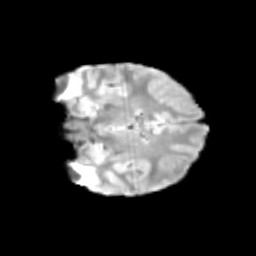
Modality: T2w
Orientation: coronal
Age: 11
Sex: male
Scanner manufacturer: siemens
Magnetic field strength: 3 T
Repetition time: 3.8 s
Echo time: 0.07 s